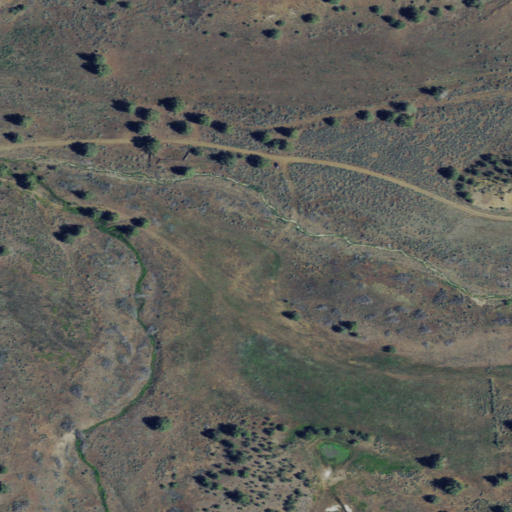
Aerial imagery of depression(s) in Oregon named Donnelly Basin containing grassland, shrub, and open development